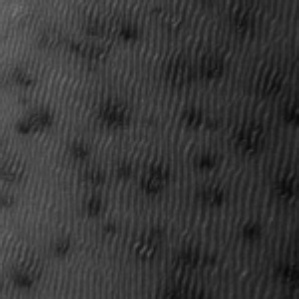
Label: frost